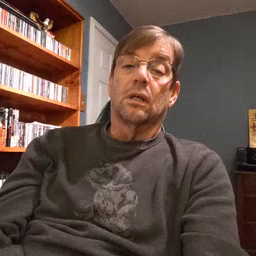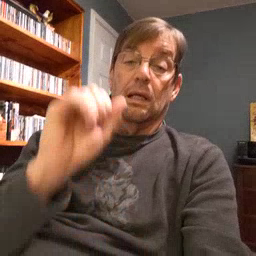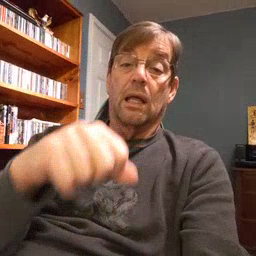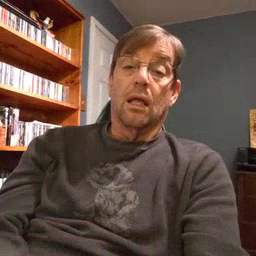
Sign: can